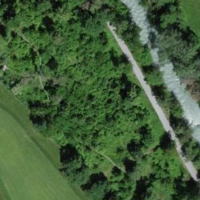
EUNIS habitat code: 43
Species observed at this site:
Geranium robertianum